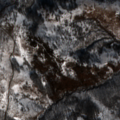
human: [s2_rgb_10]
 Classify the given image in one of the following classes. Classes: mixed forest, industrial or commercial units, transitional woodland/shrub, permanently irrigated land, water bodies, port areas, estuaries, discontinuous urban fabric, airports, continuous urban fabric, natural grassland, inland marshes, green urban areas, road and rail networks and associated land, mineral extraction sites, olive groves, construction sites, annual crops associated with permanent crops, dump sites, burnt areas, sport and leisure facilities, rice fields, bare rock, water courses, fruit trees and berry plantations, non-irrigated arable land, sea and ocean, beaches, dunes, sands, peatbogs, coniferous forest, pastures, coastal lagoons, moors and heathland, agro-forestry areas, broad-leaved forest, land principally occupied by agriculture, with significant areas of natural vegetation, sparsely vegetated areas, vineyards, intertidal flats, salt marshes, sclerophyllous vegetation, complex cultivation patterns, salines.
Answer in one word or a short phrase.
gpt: broad-leaved forest, transitional woodland/shrub